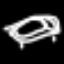
Label: bed